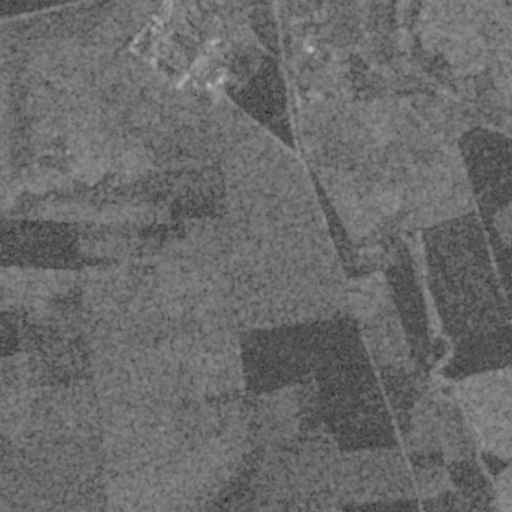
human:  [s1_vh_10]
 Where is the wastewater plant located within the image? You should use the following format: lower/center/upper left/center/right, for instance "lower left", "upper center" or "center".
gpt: The wastewater plant is located in the upper right of the image.
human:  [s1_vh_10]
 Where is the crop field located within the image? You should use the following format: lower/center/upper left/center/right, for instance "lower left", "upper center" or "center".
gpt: There is no crop field in the image.

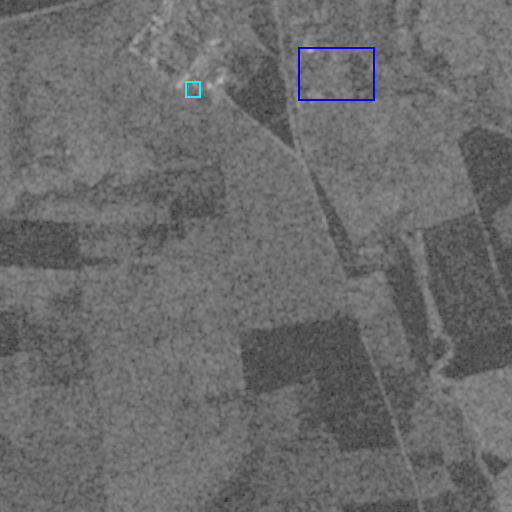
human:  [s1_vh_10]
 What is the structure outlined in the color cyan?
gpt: The structure outlined in cyan is a power substation.
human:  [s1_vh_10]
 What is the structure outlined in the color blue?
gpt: The structure outlined in blue is a wastewater plant.
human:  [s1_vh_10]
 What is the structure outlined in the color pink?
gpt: There is no pink outline.